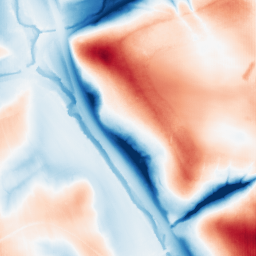
Category: trend_removal
Decomposition family: local_polynomial
Decomposition parameters: window_size: 101
degree: 2
Upsampling method: fft_zeropad
Upsampling parameters: scale: 4
Upsampling scale: 4